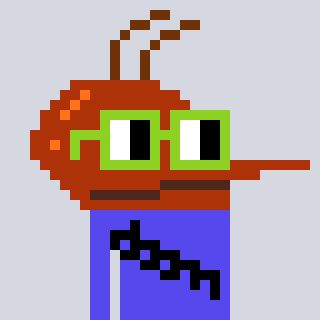
a pixel art character with square light green glasses, a mosquito-shaped head and a computerblue-colored body on a cool background